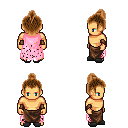
a pixel art fantasy rpg character, male body template, human, tanned skin, pink tattered cape, robe skirt, brown short topknot hairstyle, leather bracers, gray slippers, four views (front, back, left, right), 2x2 character sprite sheet, small pixel art, hard edges, no anti-aliasing